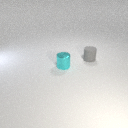
small cyan metal cylinder to the left of small gray rubber cylinder